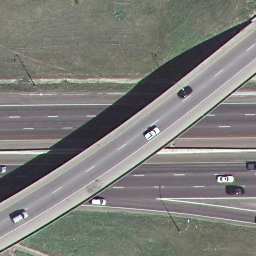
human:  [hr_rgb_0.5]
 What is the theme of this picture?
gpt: overpass

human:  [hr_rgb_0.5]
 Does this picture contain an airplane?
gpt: no

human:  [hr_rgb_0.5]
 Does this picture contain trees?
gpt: yes

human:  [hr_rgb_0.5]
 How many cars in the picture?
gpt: eight

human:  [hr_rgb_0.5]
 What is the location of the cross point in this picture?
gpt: center